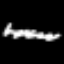
Label: squiggle